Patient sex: F
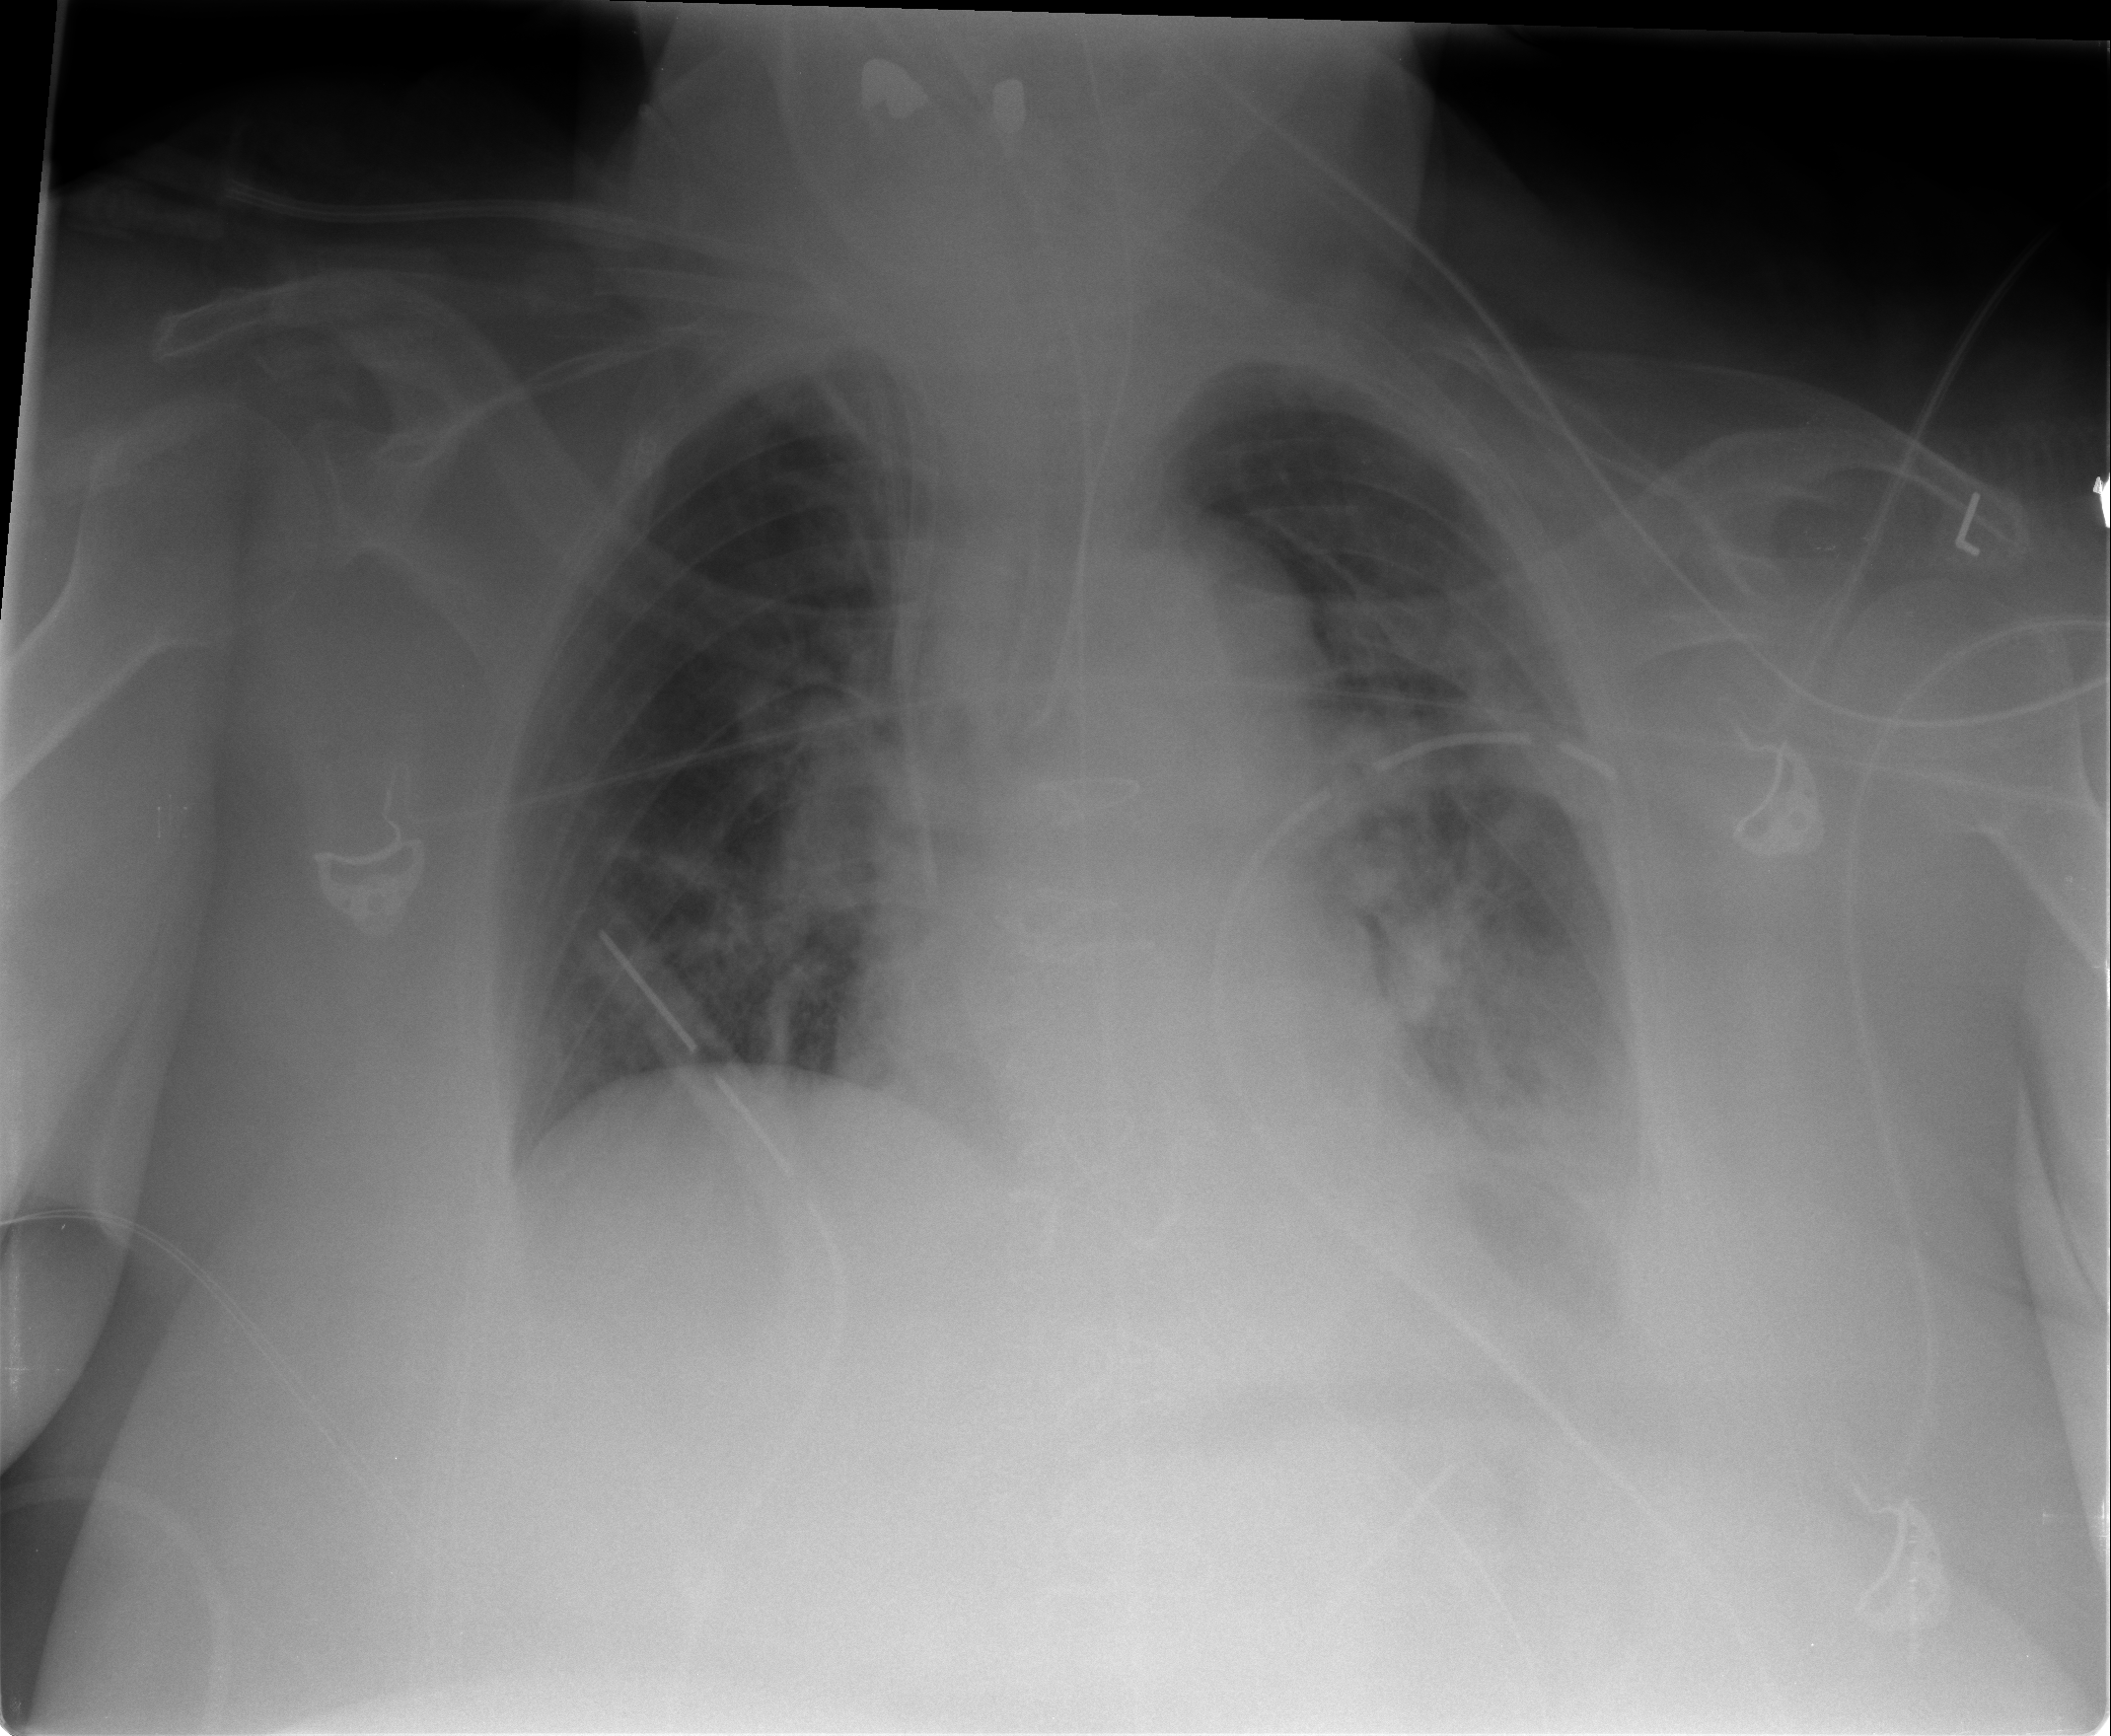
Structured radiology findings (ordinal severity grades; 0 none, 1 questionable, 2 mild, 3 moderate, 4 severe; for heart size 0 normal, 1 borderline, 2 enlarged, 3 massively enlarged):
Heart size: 1
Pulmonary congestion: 2
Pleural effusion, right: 0
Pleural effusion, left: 2
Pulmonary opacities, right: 0
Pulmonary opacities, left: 1
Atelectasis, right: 2
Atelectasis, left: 2